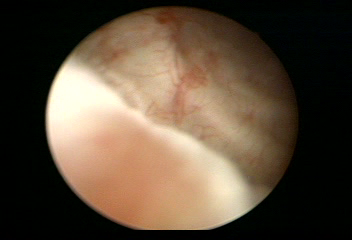
Modality: WLC
Class: Normal mucosa
Bladder cancer association: No